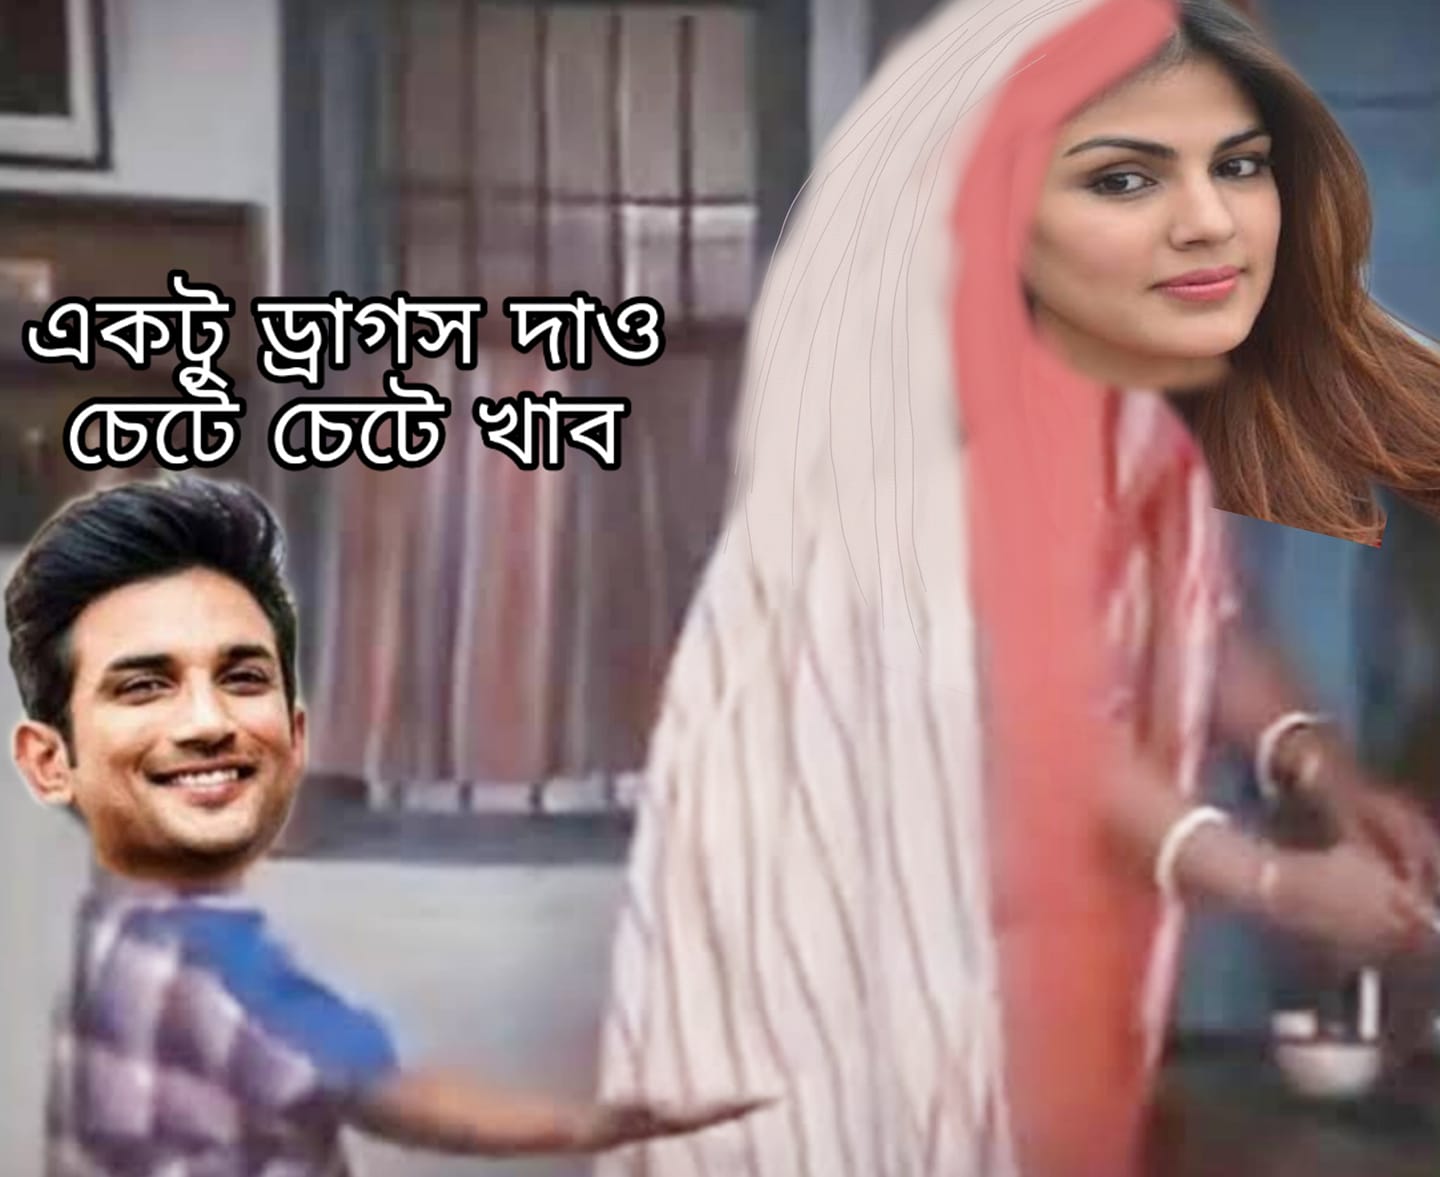
Caption: একটু ড্রাগস দাও চেটে চেটে খাব
Label: hate